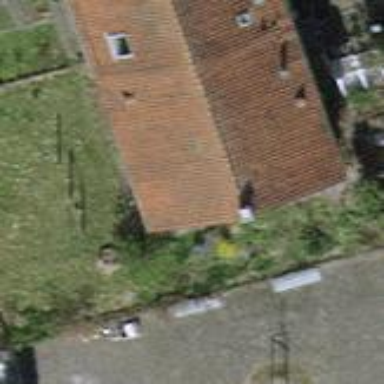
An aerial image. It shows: Building with tiled roof.